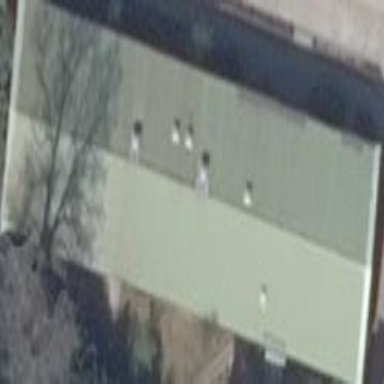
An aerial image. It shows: Commercial building with gabled roof.